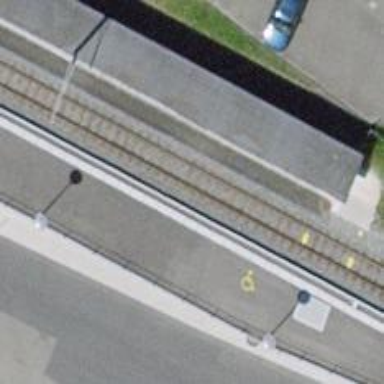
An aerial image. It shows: Public transport stop position.